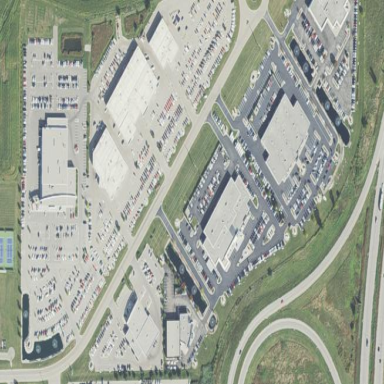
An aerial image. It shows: Retail area consisting of mall.